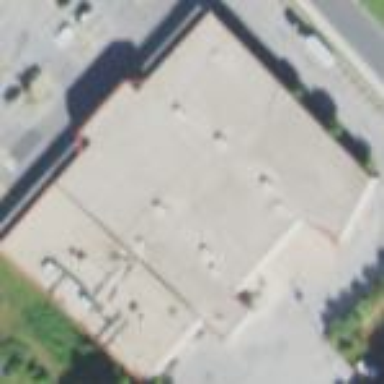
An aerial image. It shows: Commercial building.